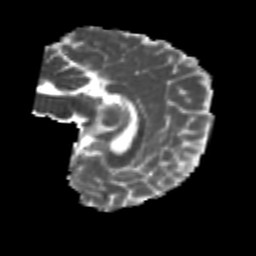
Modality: MD
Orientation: sagittal
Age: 21
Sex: female
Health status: healthy
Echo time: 0.074 s